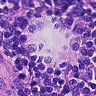
Metastatic tissue present: no